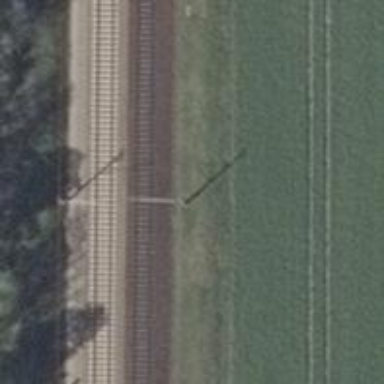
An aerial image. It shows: Milestone along the railway track with catenary mast.